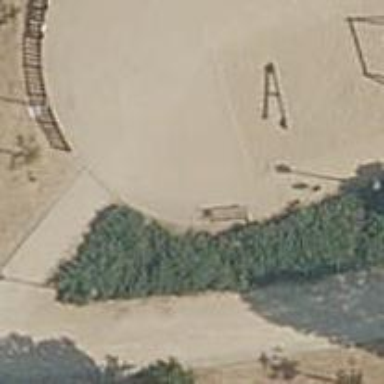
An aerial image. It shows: Bench.